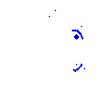
Particle: electron